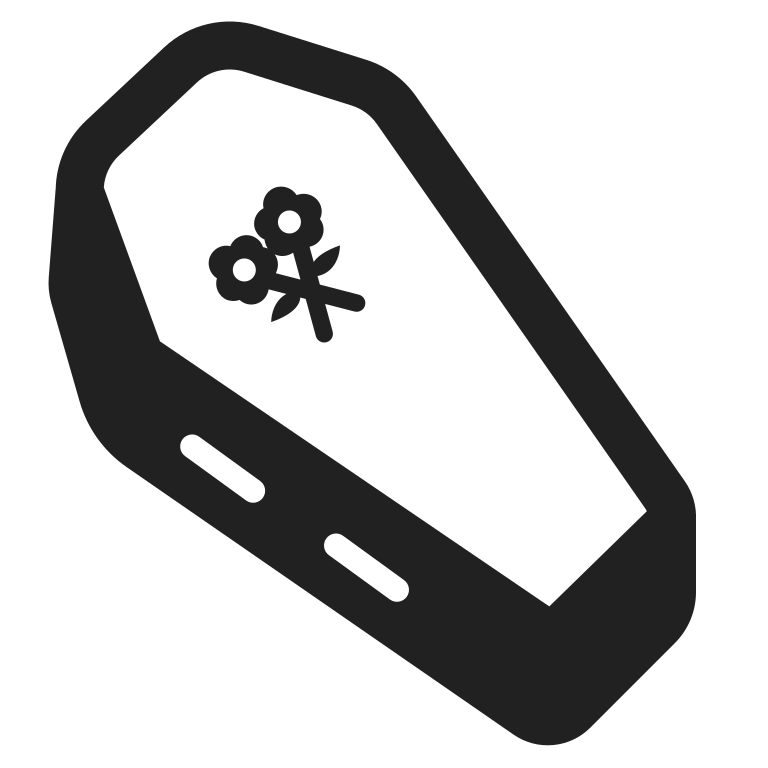
coffin high contrast